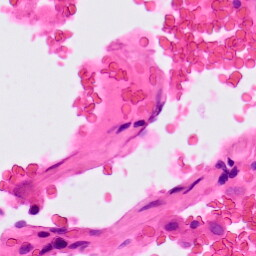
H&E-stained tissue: Lung